Question: A few months ago I wrote some code that centers the text in a string in order to process it nicely onto a console for a gameserver modification. This code works really nicely, but has two major problems:
- The gameserver crashes if we go over the 112 character limit of the actual console (this problem doesn't occur in a normal console message)- Use of colours in the text causes the string to shift to the right by two characters for each colour code
I am looking to solve the second problem (although solving the first would be a massive benefit), but do not have a clue how to do this. I cannot simply take the colour coding out since this is needed to colour the text.
This code might be simple if I didn't have 9 colour types to choose from:
'''
*$1= White
*$2= Dark Blue
*$3= Green
*$4= Red
*$5= Yellow
*$6= Light Blue
*$7= Purple
*$8= Orange
*$9= Grey
'''
I don't want to simply look for the '$' either, since this is used as a normal character in some cases.
Is ignoring the $1-$9 when inserting the spaces possible? If so, how would I approach this?
## The Code
'''
int CScriptBind_GameRules::CentreTextForConsole(IFunctionHandler *pH, const char *msg)
{
if (msg)
{
const int linelength=200;
char newmsg[linelength+1];
for(int i=0;i<linelength;i++)
newmsg[i]=0;
for(int i=0;i<linelength;i++)
newmsg[i]=' ';
newmsg[linelength]=0;
int msglen=strlen(msg);
int startpos=4+linelength/2-msglen/2;
for(int i=msglen-1;i>=0;i--)
newmsg[startpos+i]=msg[i];
msg=0; //Null the message.
return pH->EndFunction(newmsg);
}
else
{
return pH->EndFunction();
}
'''
## Example
I can't get to my development PC right now as I'm as work- I'll post a screenshot in a few hours when I get back if this issue hasn't been resolved.
'''
Core.CenteredConsole:All(g_gameRules.game:CentreTextForConsole("$1Crysis$4Wars Infinity iX 5.0"));
'''

This shows what it should look like. The message only works properly if it is less than 80 characters long.
<URL>
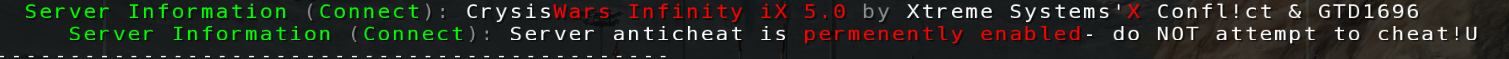
Answer: Your program crashes because of the defined length of your arrays. Resize 'newmsg' appropriately
Also check that 'startpos + i >= 0 && < length of array' ...
---
As for your second question:
As you said:
> Use of colours in the text causes the string to shift to the right by two characters for each colour code
Seems that colour codes are being removed before printed and your problems arises because you are taking into account a length of a message which includes color codes...
> If so, how would I approach this?'
Maybe adding 2 less spaces for each color code found on the 'msg' for example.